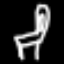
Label: chair